Question: I have a stored procedure like so:
'''
delimiter //
create procedure UserRole_IsUserAdmin(userID int)
begin
if userID is null then
select 'User ID is required.';
else
if (
select
count(UserRoleCode)
from
UserRole
where
UserID = userID
and RoleCode = 1
and VendorCode is null
and NPOCode is null
) > 0 then
select true;
else
select false;
end if;
end if;
end;
//
'''
The subquery in the if statement will return 0 sometimes (for example, when the userID is 5), and 1 sometimes (for example, when the userID is 1). The problem is that the stored procedure always selects true. I haven't been able to figure out why, and it's driving me insane. I don't know if it's something wrong I'm doing in my if statement, or what.
The code calling the procedure:
'''
call UserRole_IsUserAdmin(5);
/*Should return false*/
call UserRole_IsUserAdmin(1);
/*Should return true*/
'''
As requested, here's the table's data

UserID is the FK ID of the user, RoleCode is the FK ID of the role the user is in. UserRoleCode is just an auto-incremented PK. The procedure should return true if there is a record where ncode and vcode are null and rolecode is 1.
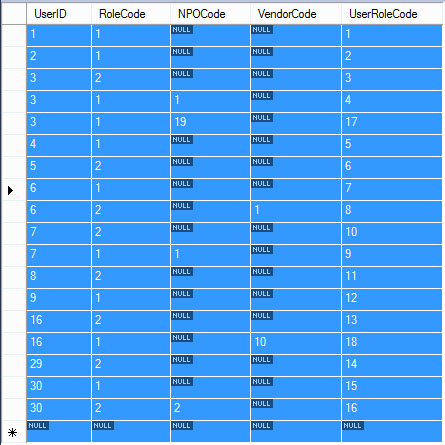
Answer: I don't have Your simple data, but for me worked sth. like that.
'''
BEGIN
IF userID IS NULL THEN
SELECT 'User ID is required.';
ELSE
SELECT IF(COUNT(*)>0,TRUE,FALSE) AS if_stmt
from
UserRole
where
UserID = userID
and RoleCode = 1
and VendorCode is null
and NPOCode is null;
END IF;
END$$
'''